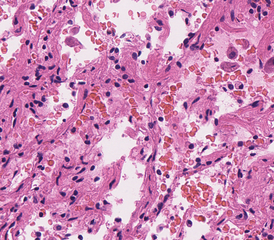
Tumor epithelial tissue: no
Tumor-associated stroma tissue: no
Normal tissue: yes